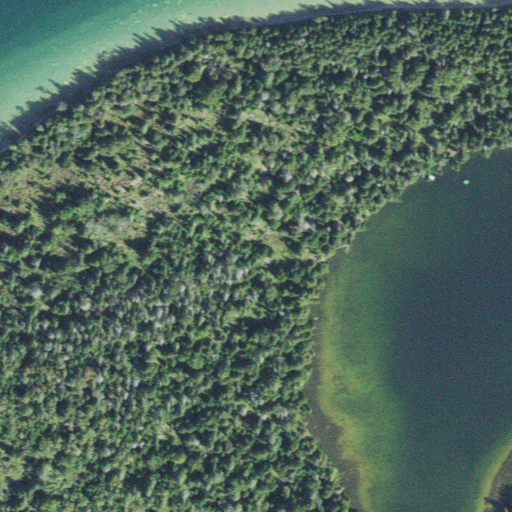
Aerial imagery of island in Michigan named Espanore Island containing evergreen forest, open water, barren land, woody wetlands, herbaceous wetlands, and grassland